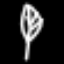
Label: leaf